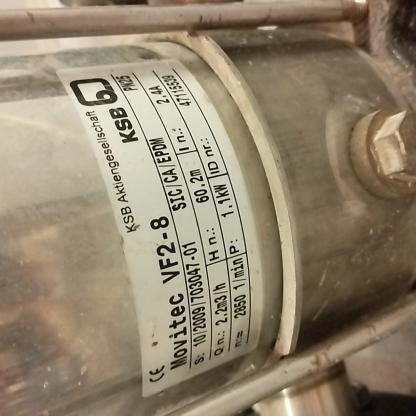
Klasa: tabliczka-znamionowa